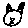
Label: cat